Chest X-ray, AP view. Patient: 11 years old, sex F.
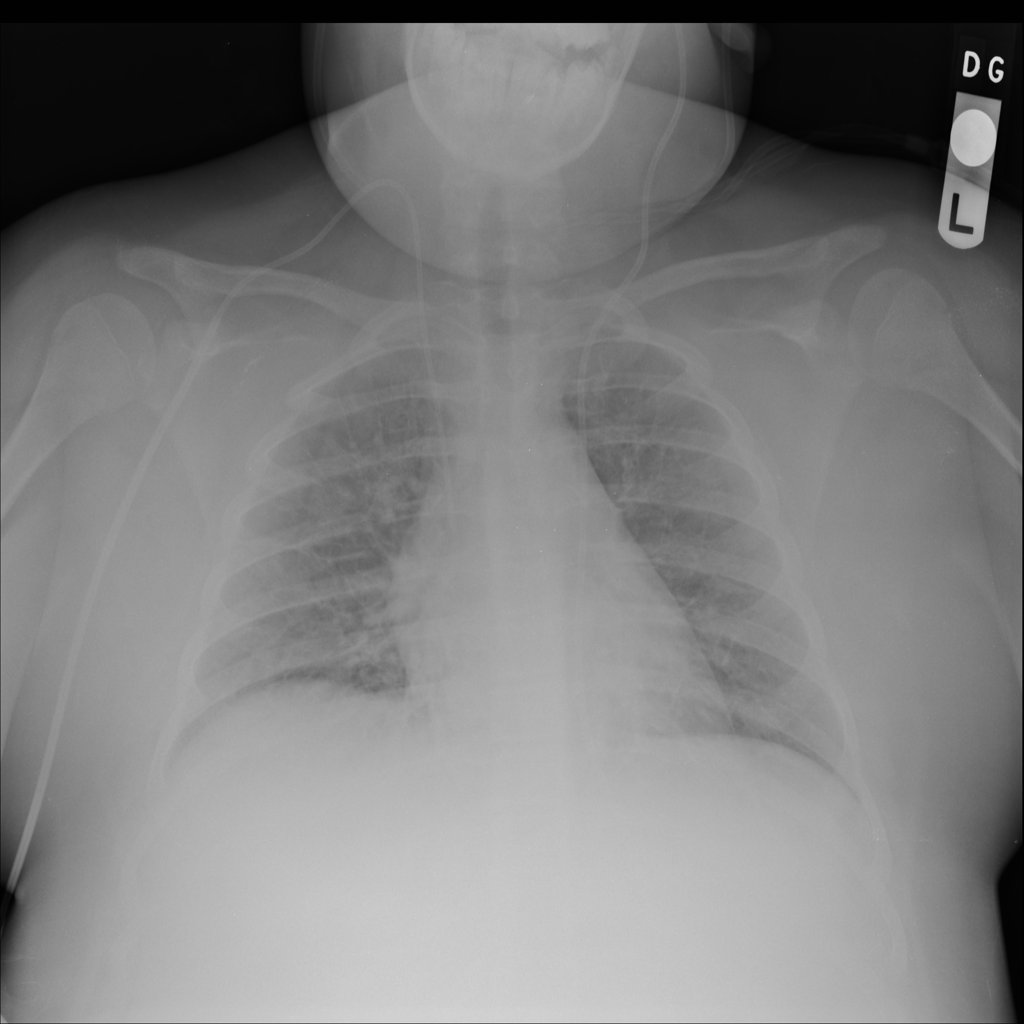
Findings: No Finding